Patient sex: M
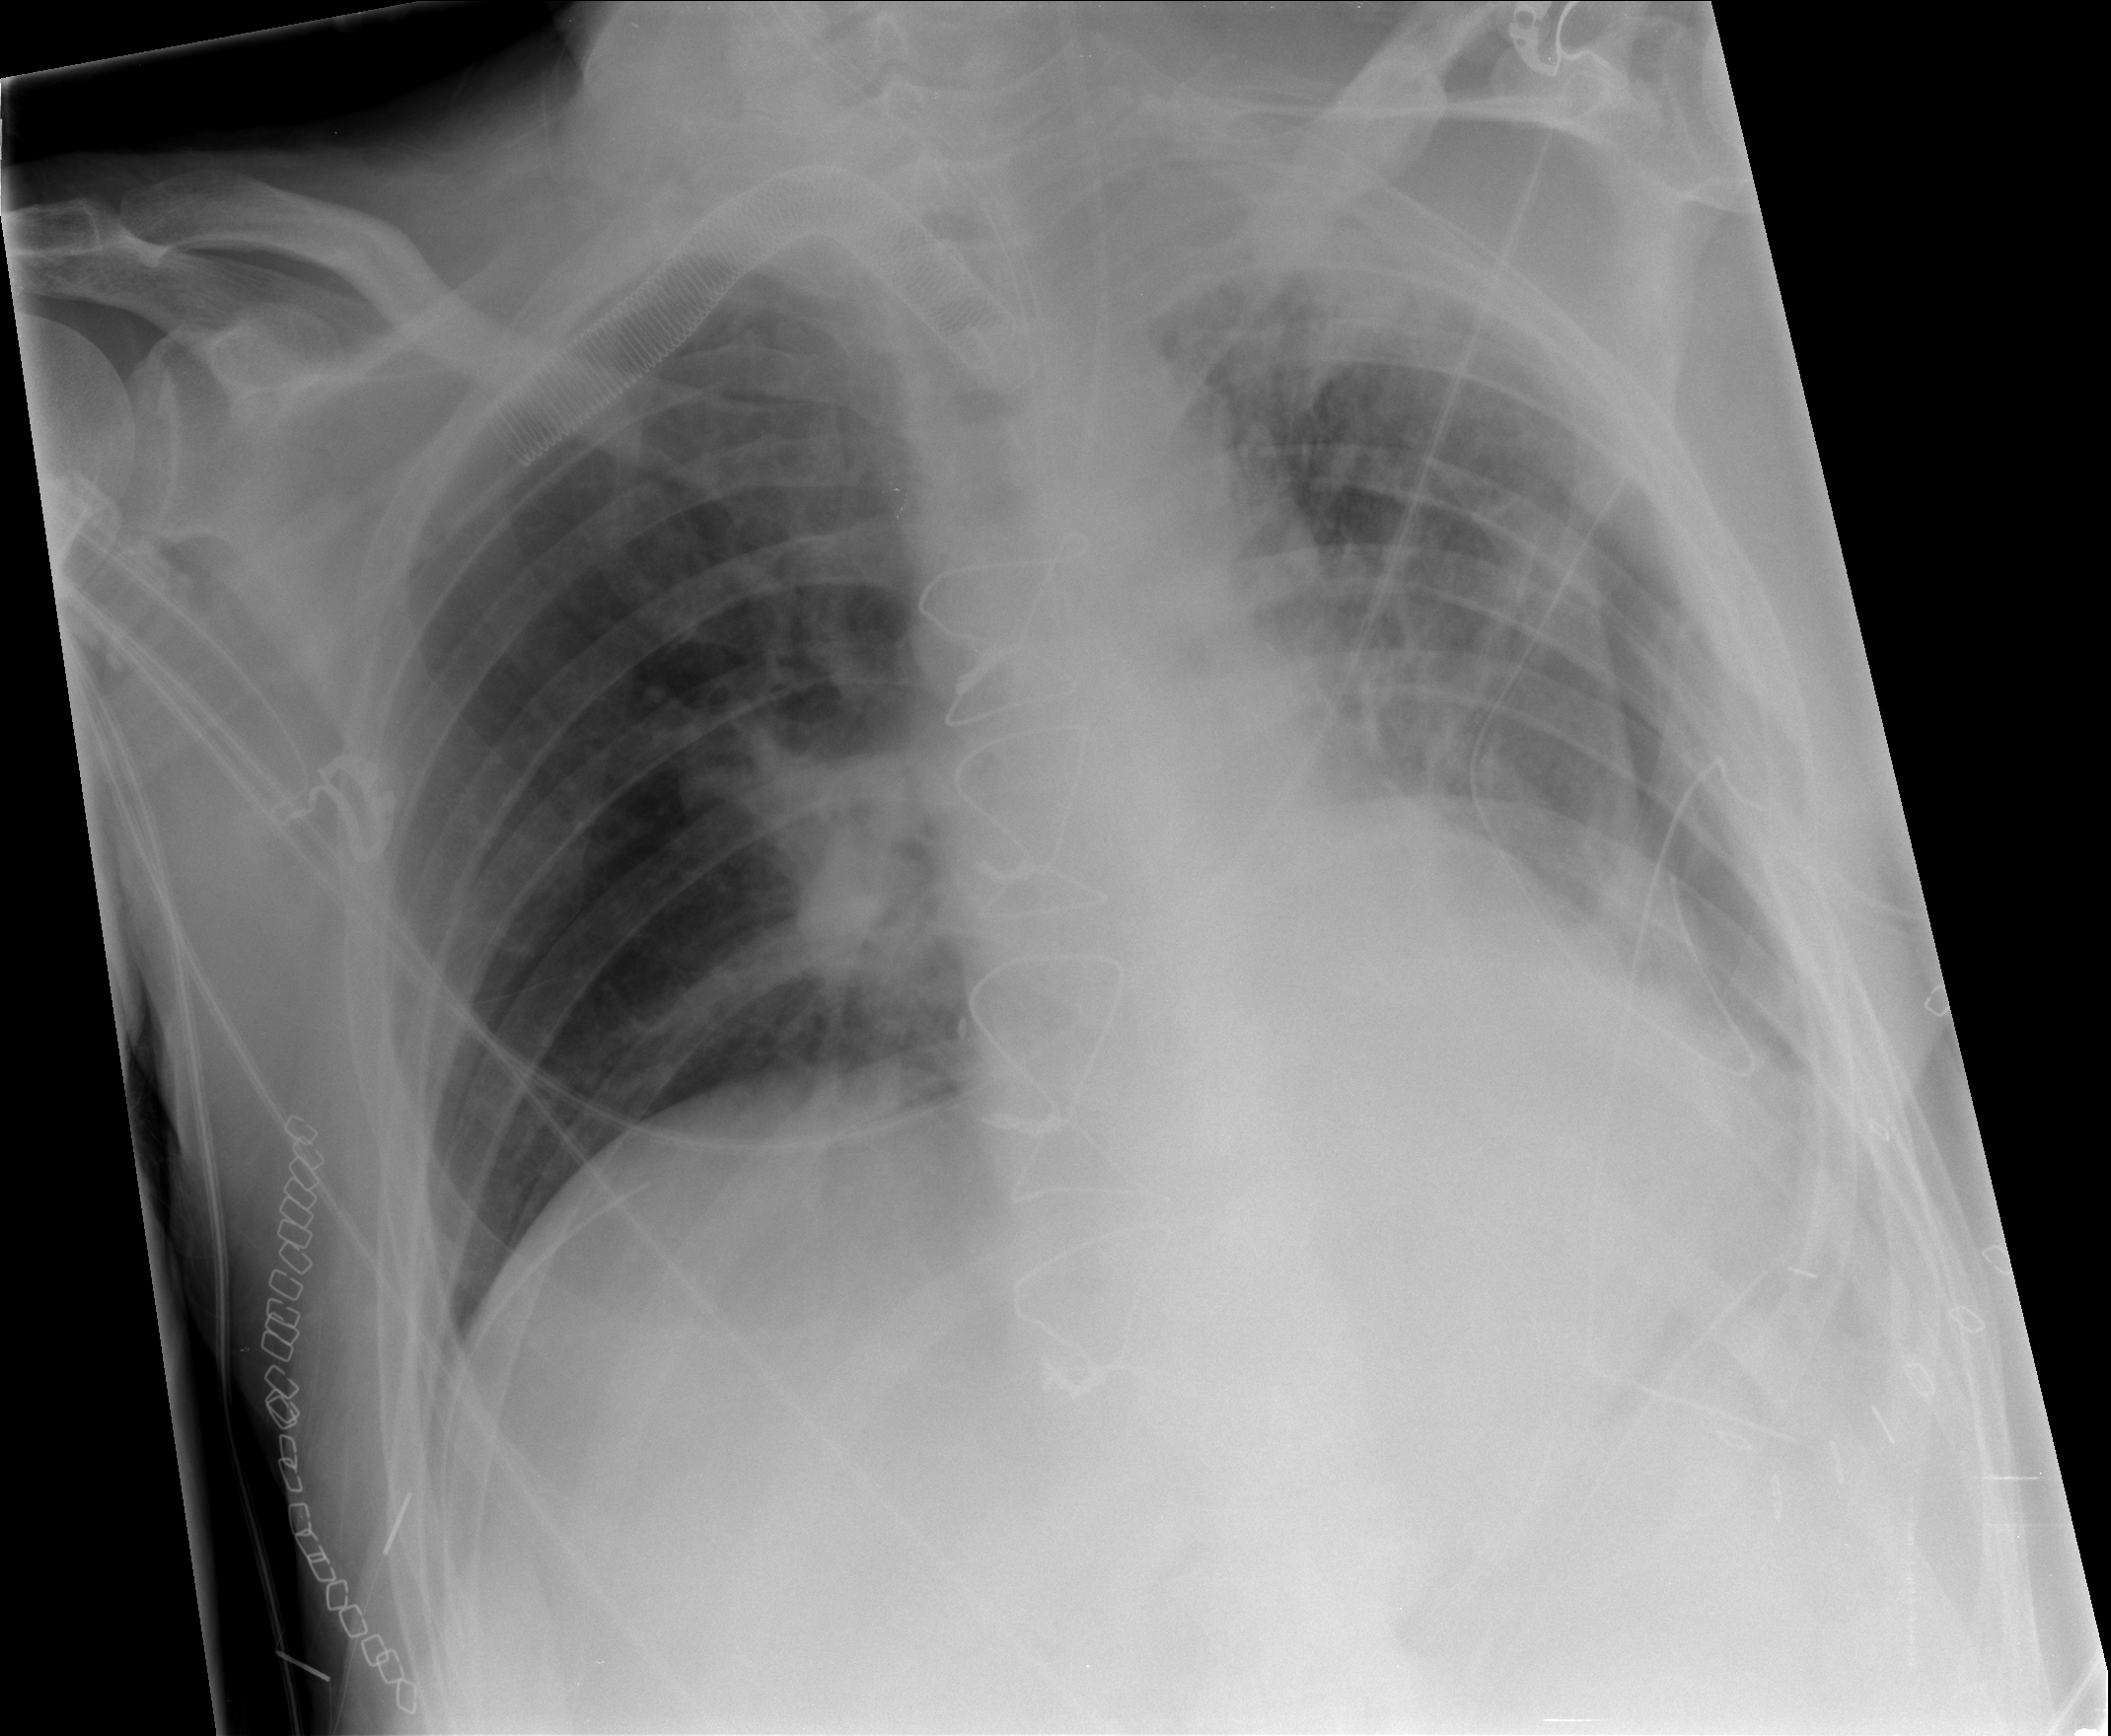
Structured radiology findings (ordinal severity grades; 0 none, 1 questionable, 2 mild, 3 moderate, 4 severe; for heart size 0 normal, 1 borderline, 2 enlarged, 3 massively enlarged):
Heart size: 0
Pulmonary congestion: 2
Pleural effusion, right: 0
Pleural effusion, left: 3
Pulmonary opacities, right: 1
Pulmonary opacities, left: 2
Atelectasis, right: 1
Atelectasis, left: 3